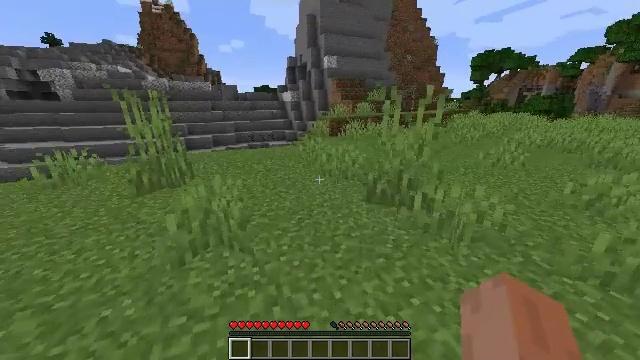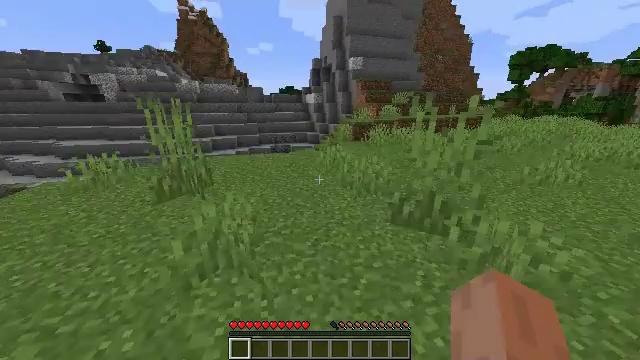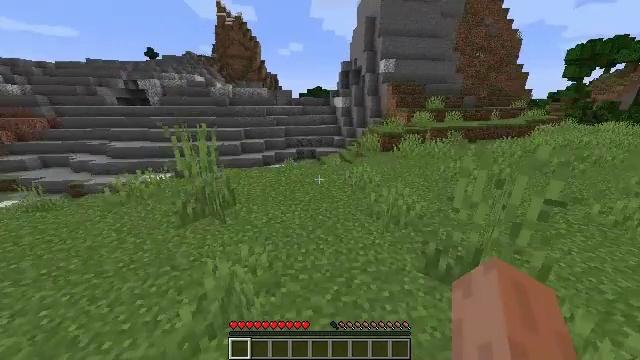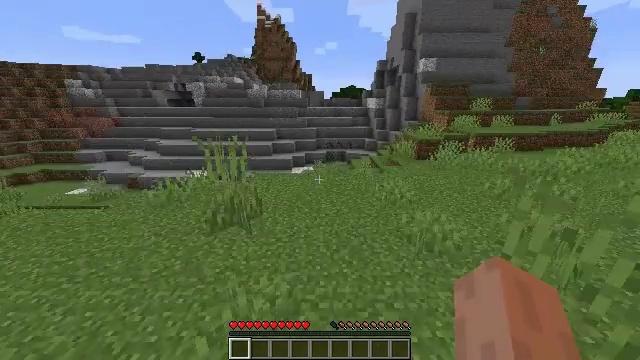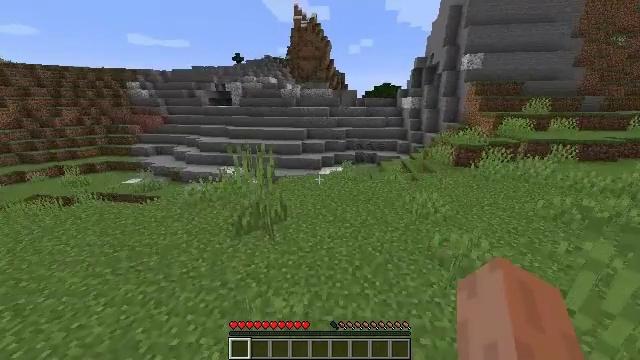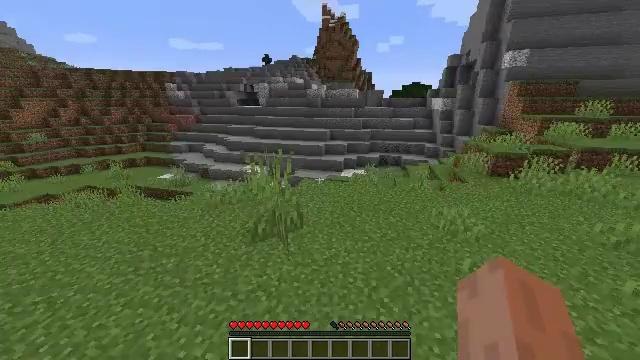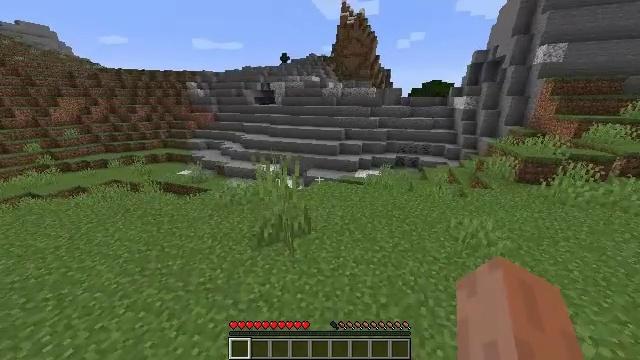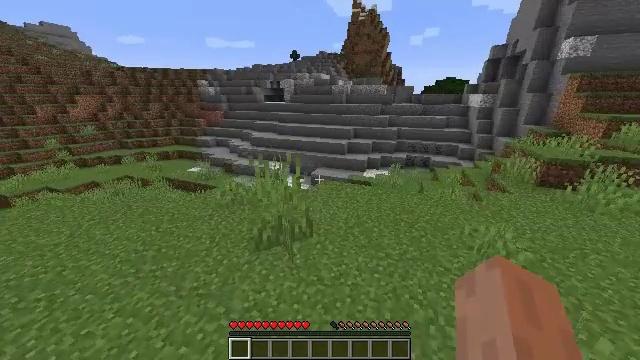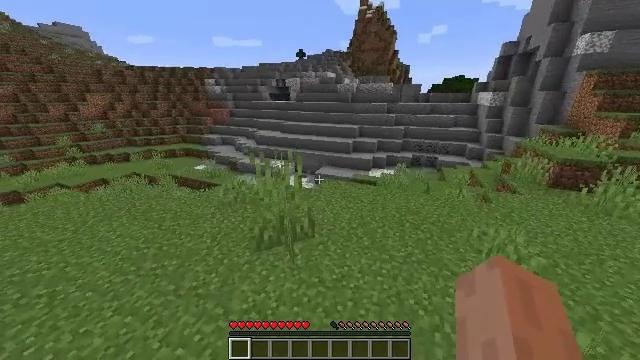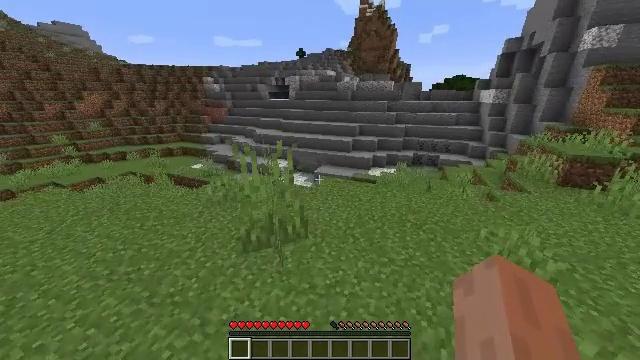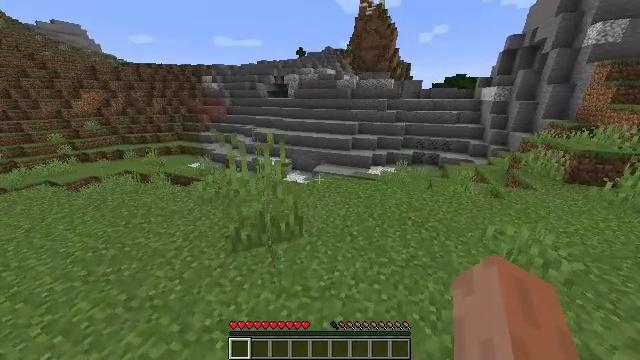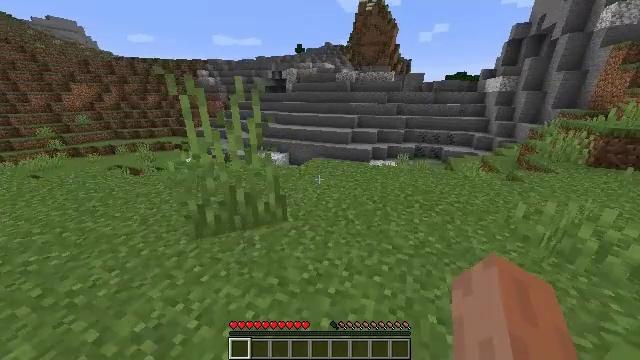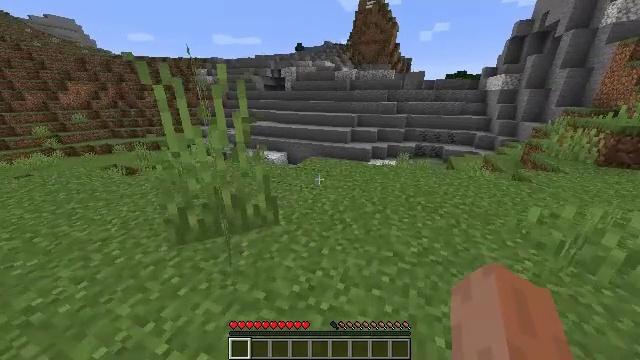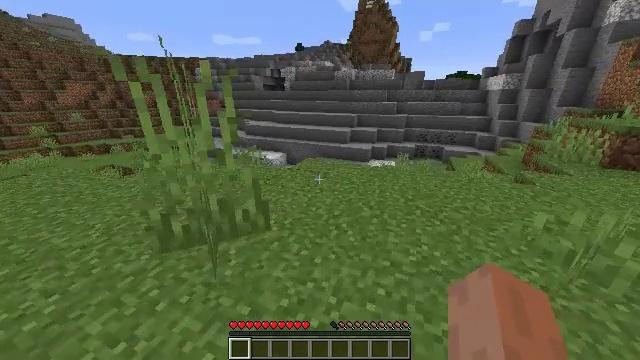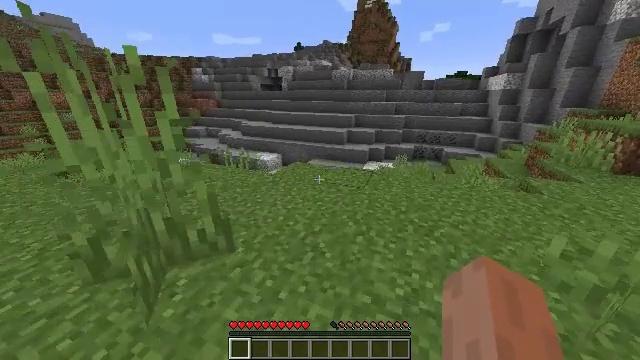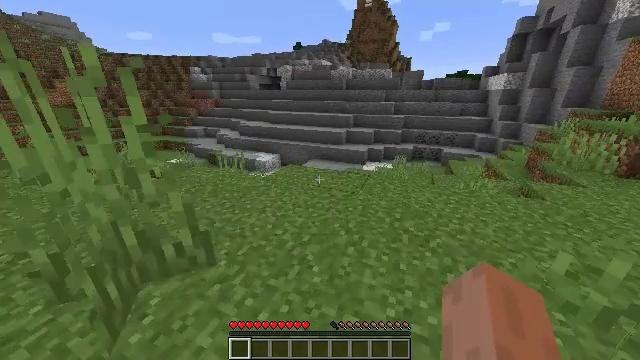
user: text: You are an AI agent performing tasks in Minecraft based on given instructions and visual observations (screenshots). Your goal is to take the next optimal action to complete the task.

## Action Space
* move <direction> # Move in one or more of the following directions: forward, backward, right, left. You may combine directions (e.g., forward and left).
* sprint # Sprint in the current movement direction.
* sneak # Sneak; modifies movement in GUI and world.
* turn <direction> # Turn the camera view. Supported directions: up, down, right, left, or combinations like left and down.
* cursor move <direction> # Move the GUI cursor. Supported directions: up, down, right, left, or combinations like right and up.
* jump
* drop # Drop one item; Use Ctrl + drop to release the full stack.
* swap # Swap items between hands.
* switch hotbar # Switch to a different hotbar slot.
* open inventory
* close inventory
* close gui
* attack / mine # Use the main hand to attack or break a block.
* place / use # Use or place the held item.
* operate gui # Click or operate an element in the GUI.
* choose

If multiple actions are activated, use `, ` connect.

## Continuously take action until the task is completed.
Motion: motion action
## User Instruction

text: Gather the peony by left-clicking.
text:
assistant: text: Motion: move forward, sprint, turn left, jump
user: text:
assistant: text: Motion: move forward, sprint, turn left, jump
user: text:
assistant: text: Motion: move forward, sprint, turn left, jump
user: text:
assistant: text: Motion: move forward, sprint, turn left, jump
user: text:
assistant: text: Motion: move forward, sprint, turn left, jump
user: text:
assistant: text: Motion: move forward, sprint, turn left, jump
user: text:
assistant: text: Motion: move forward, sprint, turn left, jump
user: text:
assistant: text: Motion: move forward, sprint, turn left, jump
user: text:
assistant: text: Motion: move forward, sprint
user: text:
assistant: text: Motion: move forward, sprint
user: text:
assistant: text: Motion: move forward, sprint
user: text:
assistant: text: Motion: move forward, sprint
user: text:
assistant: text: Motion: move forward and move right, sprint
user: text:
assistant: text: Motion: move forward and move right, sprint
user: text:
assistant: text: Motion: move forward and move right, sprint
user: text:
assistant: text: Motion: move forward and move right, sprint
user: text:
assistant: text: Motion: move forward and move right, sprint
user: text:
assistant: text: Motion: move forward and move right, sprint, jump
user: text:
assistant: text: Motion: move forward and move right, sprint, turn down, jump
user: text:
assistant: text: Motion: move forward and move right, sprint, turn down, jump
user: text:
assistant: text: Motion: move forward and move right, sprint, turn right and down, jump
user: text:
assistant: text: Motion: move forward and move right, sprint, turn down, jump
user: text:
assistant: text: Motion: move forward and move right, sprint
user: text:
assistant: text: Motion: move forward and move right, sprint
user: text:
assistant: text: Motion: move forward and move right, sprint
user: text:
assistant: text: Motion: move forward and move right, sprint, turn right
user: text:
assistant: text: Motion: move forward and move right, sprint, turn right and up
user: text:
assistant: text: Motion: move forward and move right, sprint, turn right and up
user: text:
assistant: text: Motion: move forward and move right, sprint, turn right and up
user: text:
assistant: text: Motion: move forward and move right, sprint, turn right and up